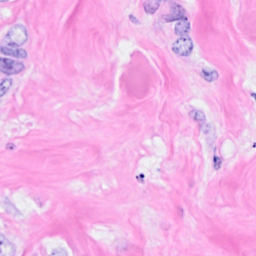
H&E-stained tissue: Breast